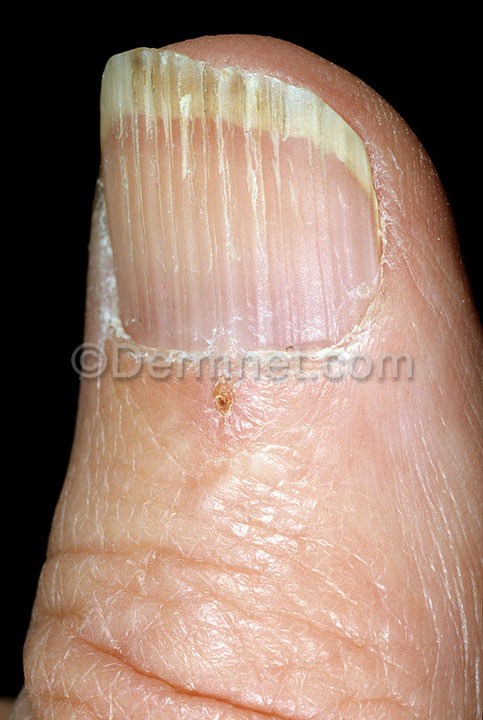
Disease: Nail Fungus and other Nail Disease